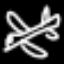
Label: airplane